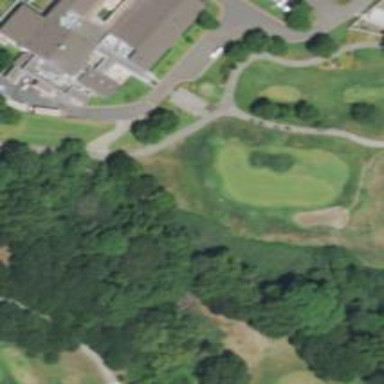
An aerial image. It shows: Footway on the golf path at Eagle Vines Golf Course.